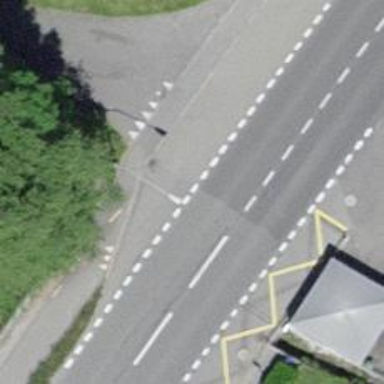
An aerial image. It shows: Bus stop with designated public transport stop position.